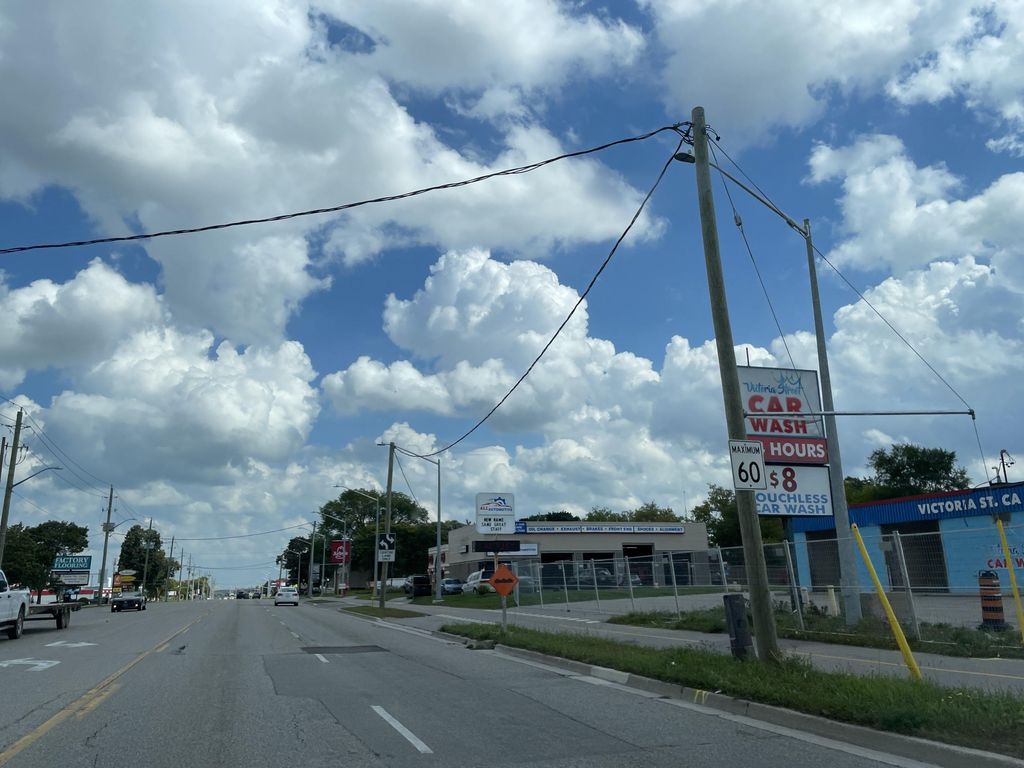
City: kitchener-waterloo